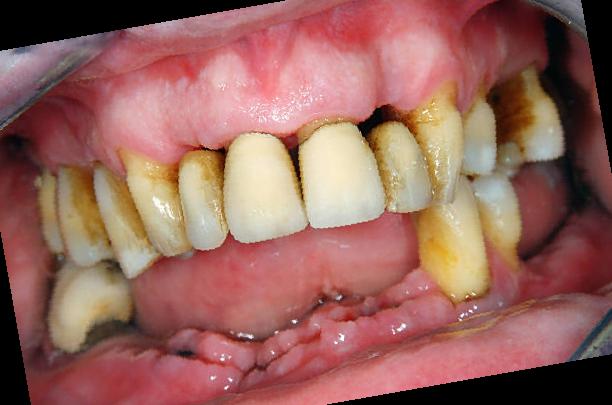
Condition: hypodontia